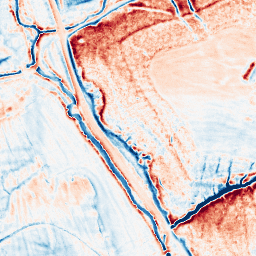
Category: classical
Decomposition family: uniform
Decomposition parameters: size: 10
Upsampling method: bicubic_3x
Upsampling parameters: scale: 3
Upsampling scale: 3